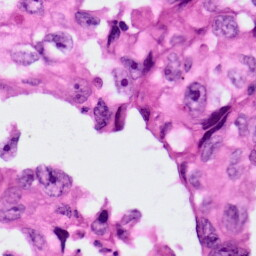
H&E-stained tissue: Lung